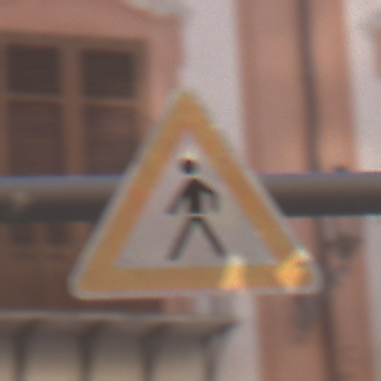
Verkehrszeichen: FussgaengerRechts
Umgebung: Outdoor, Urban
Tageszeit: MorningAfternoon
Wetter: PartlyCloudy
Licht: Natural
Jahreszeit: NotSpecified
Kontrast: LowContrast